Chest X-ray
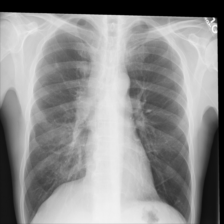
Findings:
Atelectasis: negative
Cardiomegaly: negative
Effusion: negative
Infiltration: negative
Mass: negative
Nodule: positive
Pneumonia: negative
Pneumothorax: negative
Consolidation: negative
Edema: negative
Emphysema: negative
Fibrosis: negative
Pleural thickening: negative
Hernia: negative